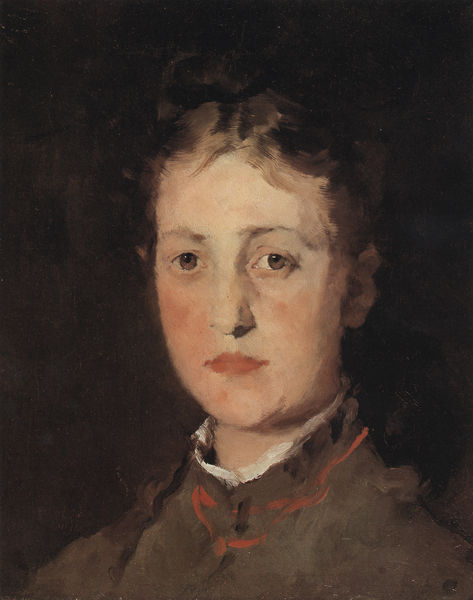
Titel: Bildnis Lina Kirchdorffer
Künstler: Wilhelm Maria Hubertus Leibl
Standort: Winterthur
Institution: Museum Oskar Reinhart am Stadtgarten
Schlagwörter: dunkel, gemälde, kopf, schatten, weiß, grün, mädchen, ocker, braun, frau, frisur, grau, haar, hell, hintergrund, kleid, licht, mund, nase, ohr, orange, renoir, schwarz, stirn, blick, dame, rot, malerei, schleife, hemd, jacke, jung, augen, band, barock, bluse, gesicht, inkarnat, kragen, bild, bildnis, hals, portrait, porträt, auge, haare, mantel, realismus, mutter, augenbrauen, blässe, frontal, kinn, lippe, lippen, mittelscheitel, ohren, rosa, scheitel, traurig, wangen, genremalerei, halsband, moderne, backen, kette, ausdruck, impressionistisch, brauen, büste, glanz, pupillen, starr, streifen, junge, verträumt, wange, lippenstift, knabe, münchen, munch, hell-dunkel, stehkragen, kunst, anschauen, bildniss, braue, verschwommen, leibl, androgyn, backe, rötlich, historismus, chiaroscuro, porträit, münchner schule, jankerl, geradeaus, duster, augapfel, beklemmend, mädhcen, lippe mund, schlammfarben, muncg, schuhmacher kinn, portrait bauernmagd, frau mädchen, portrait frau dunkel, starräugig, rousch